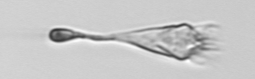
Label: Paratontonia_gracillima